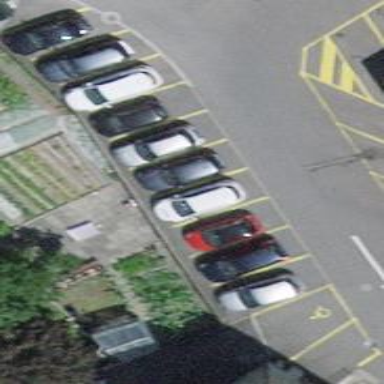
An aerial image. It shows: Parking area.